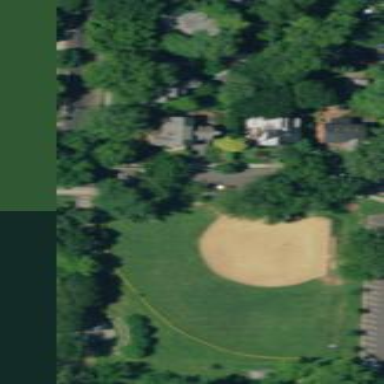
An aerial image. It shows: Baseball pitch for leisure land.